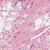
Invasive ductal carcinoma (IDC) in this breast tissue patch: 0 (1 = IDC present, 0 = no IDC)